【题型】证明题　【知识点】解析几何　【难度】medium
在平面直角坐标系 \(xOy\) 中，已知椭圆 \(\Gamma: \frac{x^2}{9} + \frac{y^2}{5} = 1\)，过右焦点 \(F\) 作两条相互垂直的弦 \(AB, CD\)，设 \(AB, CD\) 中点分别为 \(M, N\).

\noindent (1) 写出椭圆右焦点 \(F\) 的坐标及该椭圆的离心率;

\noindent (2) 证明：直线 \(MN\) 必过定点，并求出定点坐标;

\noindent (3) 若弦 \(AB, CD\) 的斜率均存在，求 \(\triangle FMN\) 面积的最大值.
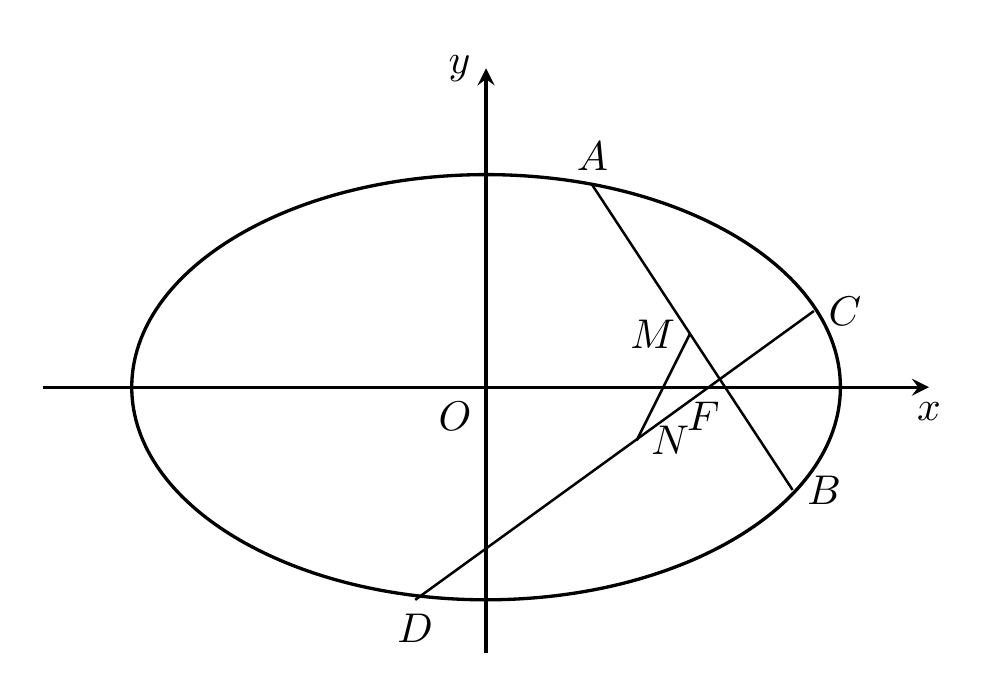
【解答】
\noindent 【答案】(1) \((2,0)\)；\(\dfrac{2}{3}\)

\noindent (2) \(\left(\dfrac{9}{7},0\right)\)

\noindent (3) \(\dfrac{25}{49}\)

\vspace{1em}
\noindent 【解析】（1）设椭圆的长半轴的长为 \(2a\)，短半轴的长为 \(2b\)，焦距为 \(2c\)，

由椭圆的方程 \(\Gamma: \dfrac{x^2}{9} + \dfrac{y^2}{5} = 1\)，可得 \(a^2=9,b^2=5\)，可得 \(c^2=a^2-b^2=9-5=4\)，

所以 \(c=2\)，即右焦点 \(F\) 的坐标为 \((2,0)\)，离心率 \(e=\dfrac{c}{a}=\dfrac{2}{3}\)，

所以椭圆右焦点 \(F\) 的坐标为 \((2,0)\)，离心率 \(\dfrac{2}{3}\).

\vspace{1em}
\noindent （2）证明：当直线 \(AB,CD\) 的斜率存在且不为 \(0\) 时，

设直线 \(AB\) 的方程为 \(x = my + 2\)，

设 \(A(x_1,y_1),B(x_2,y_2)\)，联立
\[
\begin{cases}
x = my + 2 \\
\dfrac{x^2}{9} + \dfrac{y^2}{5} = 1
\end{cases},
\]
整理可得：\((5m^2+9)y^2 + 20my - 25 = 0\)，

可得
\[
y_1 + y_2 = -\dfrac{20m}{5m^2+9},\quad x_1 + x_2 = m(y_1 + y_2) + 4 = \dfrac{36}{5m^2+9},
\]

所以 \(AB\) 的中点 \(M\left(\dfrac{18}{5m^2+9}, -\dfrac{10m}{5m^2+9}\right)\)，

同理可得 \(N\) 的坐标
\[
\left(\dfrac{18}{5\left(-\dfrac{1}{m}\right)^2 + 9}, -\dfrac{10\left(-\dfrac{1}{m}\right)}{5\left(-\dfrac{1}{m}\right)^2 + 9}\right),
\]
即 \(N\left(\dfrac{18m^2}{5+9m^2}, \dfrac{10m}{5+9m^2}\right)\)，

当 \(M\)，\(N\) 的横坐标不相等时，则
\[
k_{MN} = \dfrac{\dfrac{10m}{5+9m^2} - \left(-\dfrac{10m}{5m^2+9}\right)}{\dfrac{18m^2}{5+9m^2} - \left(\dfrac{18}{5m^2+9}\right)} = \dfrac{14m}{9m^2-9},
\]

所以 \(MN\) 的方程为
\[
y - \dfrac{10m}{5+9m^2} = \dfrac{14m}{9m^2-9}\left(x - \dfrac{18m^2}{5+9m^2}\right),
\]
整理可得
\[
y = \dfrac{14m}{9m^2-9}\left(x - \dfrac{9}{7}\right),
\]

所以直线恒过定点 \(\left(\dfrac{9}{7},0\right)\).

当 \(M\)，\(N\) 的横坐标相等时，\(\dfrac{18}{5m^2+9} = \dfrac{18m^2}{5+9m^2}\)，即 \(m^2=1\) 时，则 \(MN \perp x\) 轴，

且此时 \(MN\) 的方程为 \(x = \dfrac{9}{7}\)，显然也过 \(\left(\dfrac{9}{7},0\right)\)，

当 \(AB\) 的斜率为 \(0\) 时，直线 \(MN\) 的方程为 \(y=0\)，

当 \(AB\) 的斜率不存在时，直线 \(MN\) 的方程为 \(y=0\)，

可证得直线 \(MN\) 必过定点 \(\left(\dfrac{9}{7},0\right)\).

\vspace{1em}
\noindent （3）由（2）可得直线 \(MN\) 必过的定点 \(\left(\dfrac{9}{7},0\right)\)，

可得
\[
S_{\triangle FMN} = \dfrac{1}{2} \times \left(2 - \dfrac{9}{7}\right) \times \left(\left|-\dfrac{10m}{5m^2+9}\right| + \left|\dfrac{10m}{5+9m^2}\right|\right) = \dfrac{5}{14}\left(\dfrac{10}{5|m| + \dfrac{9}{|m|}} + \dfrac{10}{\dfrac{5}{|m|} + 9|m|}\right).
\]

\noindent
\[
\begin{aligned}
&= \frac{5}{14}\left( \frac{\frac{140}{|m|}+140|m|}{45|m|^2 + \frac{45}{|m|^2} + 106} \right)
= 5\left( \frac{\frac{10}{|m|}+10|m|}{45|m|^2 + \frac{45}{|m|^2} + 106} \right),
\end{aligned}
\]

设 \( t = |m| + \frac{1}{|m|} \ge 2 \)，则
\[
S_{\triangle FMN} = 5\left( \frac{10t}{45t^2 + 16} \right) = \frac{50}{45t + \frac{16}{t}},
\]

在 \( t \ge 2 \) 上单调递减，所以
\[
S_{\triangle FMN} \le \frac{50}{45 \times 2 + 8} = \frac{25}{49},
\]

所以 \(\triangle FMN\) 面积的最大值为 \(\dfrac{25}{49}\).